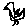
Label: bird